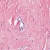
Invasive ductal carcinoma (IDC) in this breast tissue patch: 0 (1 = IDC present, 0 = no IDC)